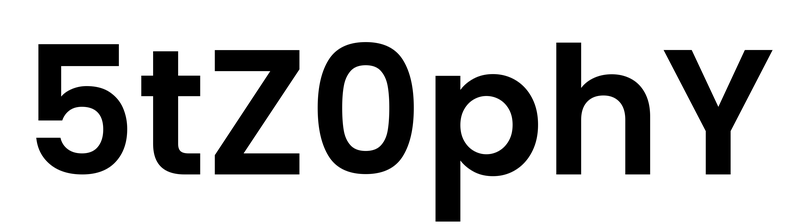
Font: Poppins-SemiBold